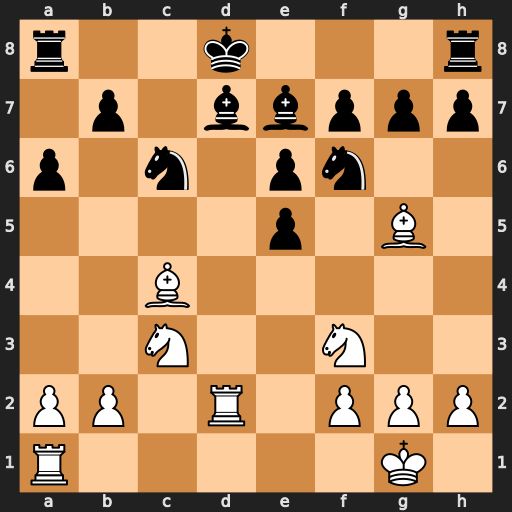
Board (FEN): r2k3r/1p1bbppp/p1n1pn2/4p1B1/2B5/2N2N2/PP1R1PPP/R5K1
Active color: w
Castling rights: -
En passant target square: -
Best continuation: Rad1 Ke8 Bxf6 gxf6 Rxd7